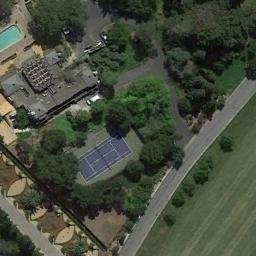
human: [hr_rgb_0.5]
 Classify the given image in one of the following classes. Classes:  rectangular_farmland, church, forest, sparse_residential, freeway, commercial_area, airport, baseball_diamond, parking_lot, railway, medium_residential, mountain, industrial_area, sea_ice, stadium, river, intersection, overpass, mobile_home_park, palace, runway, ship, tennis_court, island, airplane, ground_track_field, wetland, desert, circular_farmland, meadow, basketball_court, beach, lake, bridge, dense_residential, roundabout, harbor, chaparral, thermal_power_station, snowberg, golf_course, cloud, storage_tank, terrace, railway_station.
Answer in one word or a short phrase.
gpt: tennis_court